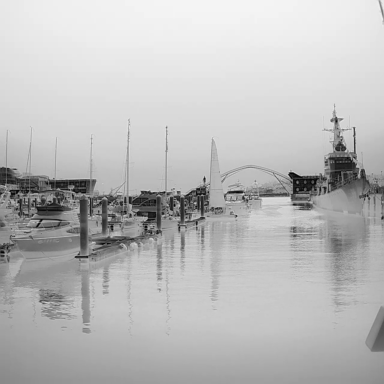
There are four canoes in the infrared image.